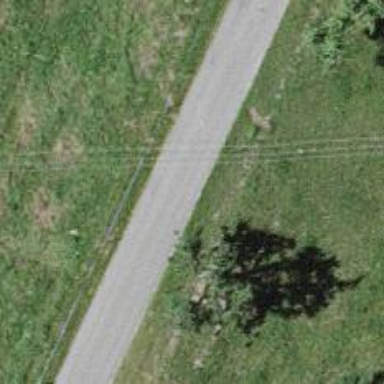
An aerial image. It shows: Tertiary road.